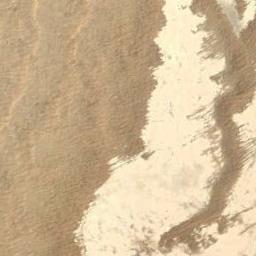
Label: desert